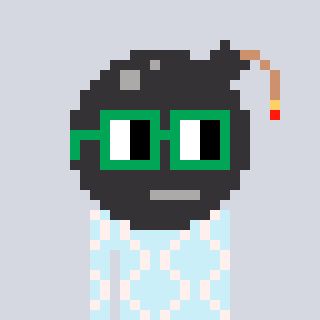
a pixel art character with square green glasses, a bomb-shaped head and a cold-colored body on a cool background